Field crop: tomato
Growth stage: 2
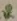
Species: solanum